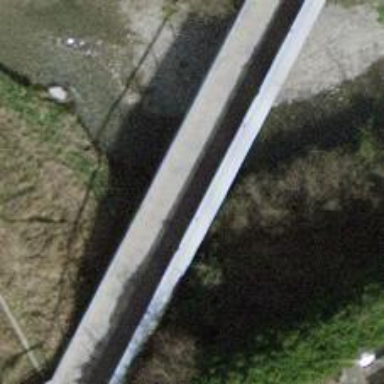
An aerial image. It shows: Culvert tunnel under river.